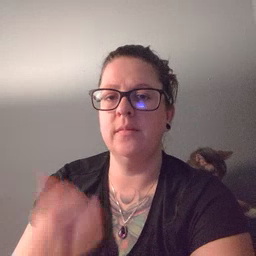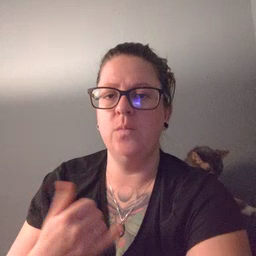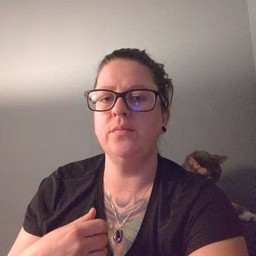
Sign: now